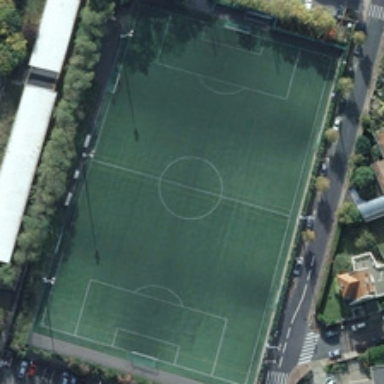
A road is between a football playground and villas .